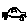
Label: car